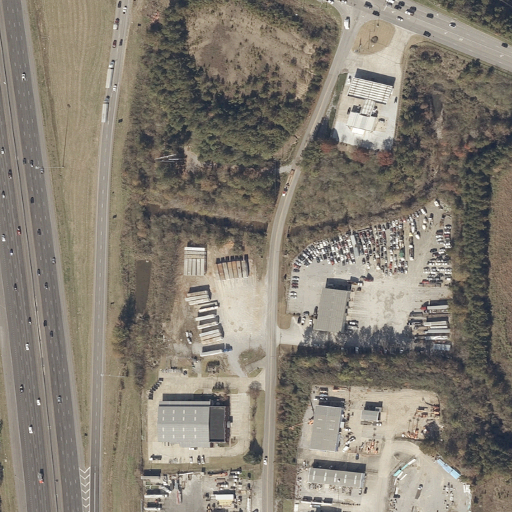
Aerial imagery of valley in Alabama named Fungo Hollow containing medium intensity development, low intensity development, high intensity development, grassland, open development, and mixed forest